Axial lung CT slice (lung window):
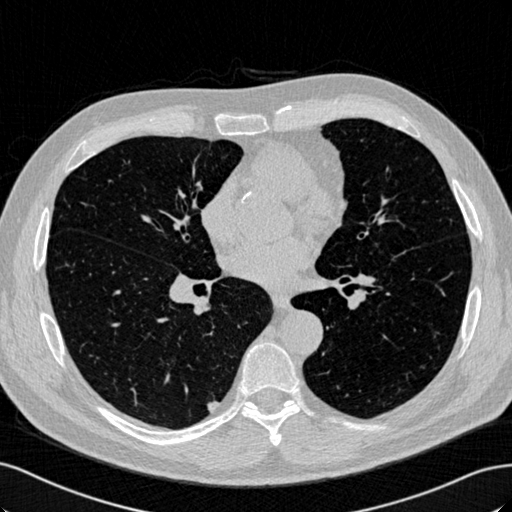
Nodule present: yes
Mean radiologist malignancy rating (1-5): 3.25